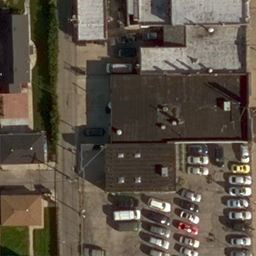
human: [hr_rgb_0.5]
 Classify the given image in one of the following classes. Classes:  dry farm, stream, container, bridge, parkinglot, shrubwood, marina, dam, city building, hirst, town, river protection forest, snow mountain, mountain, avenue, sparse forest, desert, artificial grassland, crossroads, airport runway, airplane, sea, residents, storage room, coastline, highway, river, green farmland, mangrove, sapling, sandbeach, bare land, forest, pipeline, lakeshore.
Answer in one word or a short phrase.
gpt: residents